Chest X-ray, PA view. Patient: 46 years old, sex F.
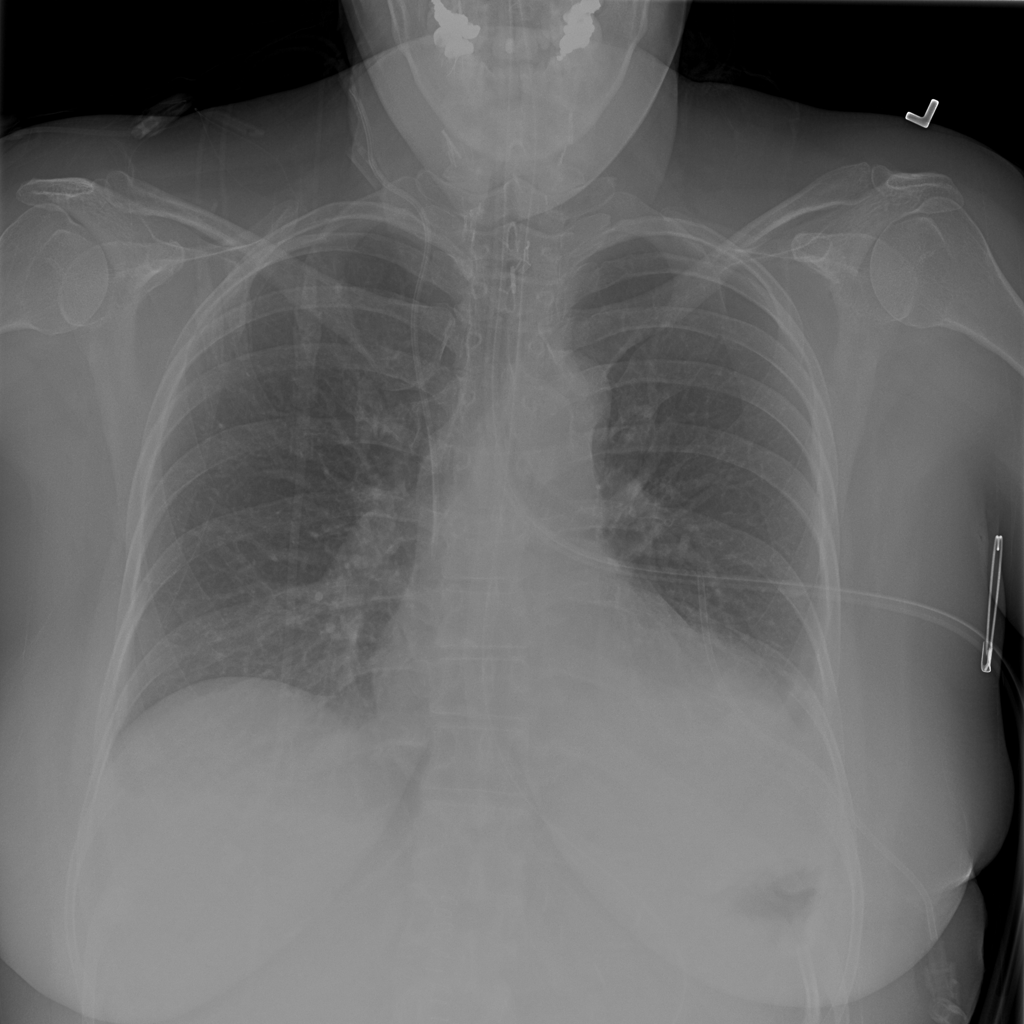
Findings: Effusion, Infiltration